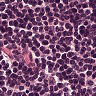
Metastatic tissue present: no